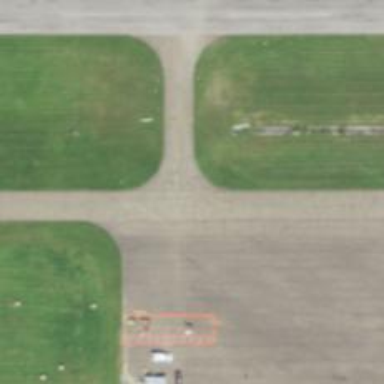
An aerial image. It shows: Image of taxiway at airport.